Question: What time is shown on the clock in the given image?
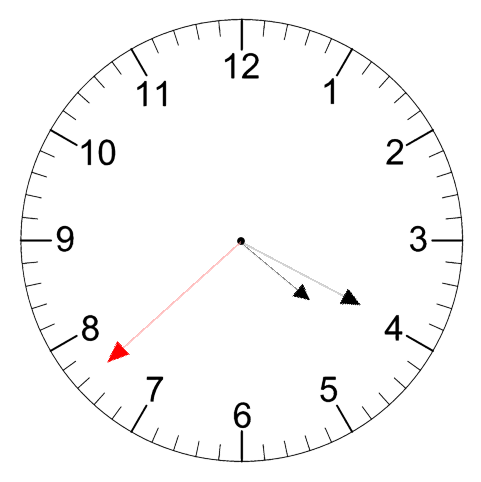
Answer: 04:19:38